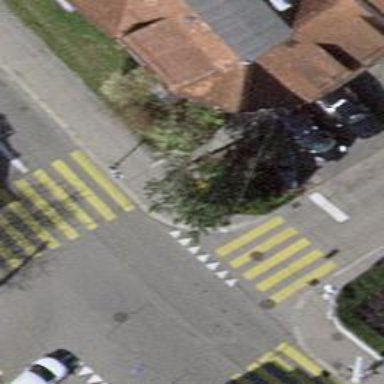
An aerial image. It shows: Kerb barrier.